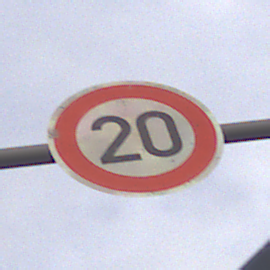
Verkehrszeichen: Geschwindigkeit20
Umgebung: Outdoor, Urban
Tageszeit: MorningAfternoon
Wetter: PartlyCloudy
Licht: Natural
Jahreszeit: NotSpecified
Kontrast: LowContrast